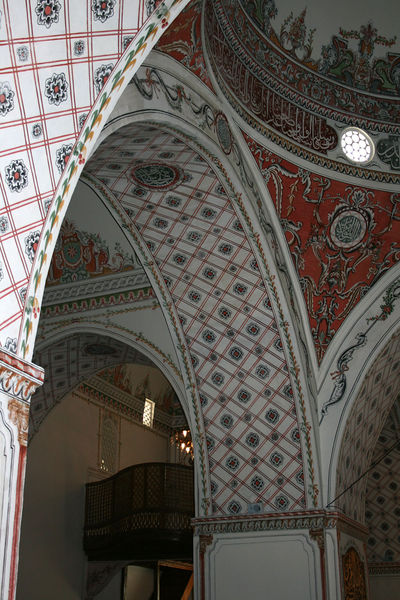
Titel: Dschumaja Dschamija
Institution: Plovdiv
Schlagwörter: weiß, blumen, fenster, licht, säule, blüten, rot, malerei, muster, innenraum, kirche, decke, balkon, farbig, schrift, bogen, rundbogen, kuppel, ornamente, wandmalerei, galerie, foto, bögen, gemustert, gewölbe, moschee, rundfenster, balustrade, kachel, mosaik, zwickel, altar, photo, geometrisch, arabisch, kanzel, kreuzgratgewölbe, rosette, fresken, chor, kapelle, fresko, bemalung, sakralbau, deckenmalerei, bogengang, vierung, islamisch, pendentifkuppel, weiß und rot, empore im hintergrund